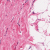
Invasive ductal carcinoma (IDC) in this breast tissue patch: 0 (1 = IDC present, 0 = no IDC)